Question: I might be starring blind. Im trying to create a button that returns the previous view. But, the catch is, that I can navigate to this view, from three different views and I want to make sure I return to the correct one. Im not goint to use a navigation controller for this - I'd like my button to handle this transistion.
I have illutstrated what Im trying to do. When I navigate to 'View1' from either view A, B or C, I want the same one button to be able to return me to the view I came from.
Is this possible?
Kind regards
The new-dev-guy
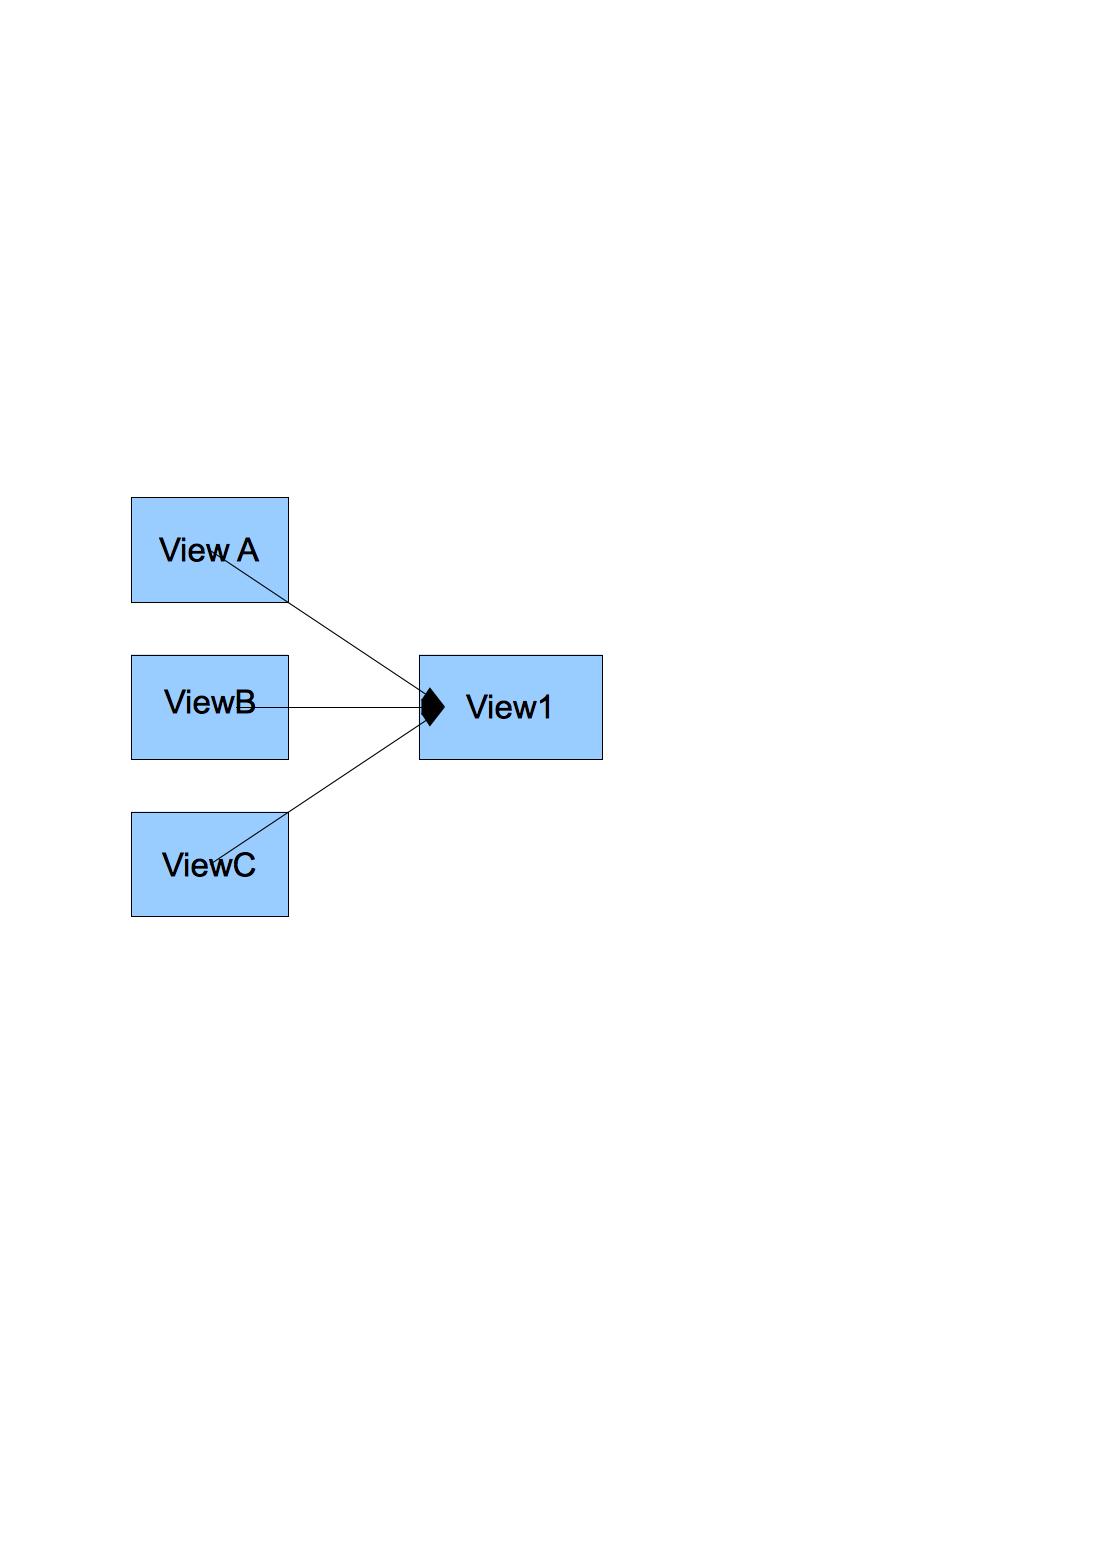
Answer: The other way which I preferred is to use the 'UINavigationController'. From the above diagram what I can understand is the from , , you can navigate to the and then when you want to go back just click or tap on back button will take you the the previous controller.
For that just use the '[self.navigationController popViewControllerAnimated:YES];' for navigate to the previous view controller with animation an replace NO instead of YES to navigate to the previous view without animation.
And for navigate to the use the '[self.navigationController pushViewController:View 1 animated:YES];' for animated navigation and for non-animated transition use NO.